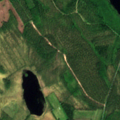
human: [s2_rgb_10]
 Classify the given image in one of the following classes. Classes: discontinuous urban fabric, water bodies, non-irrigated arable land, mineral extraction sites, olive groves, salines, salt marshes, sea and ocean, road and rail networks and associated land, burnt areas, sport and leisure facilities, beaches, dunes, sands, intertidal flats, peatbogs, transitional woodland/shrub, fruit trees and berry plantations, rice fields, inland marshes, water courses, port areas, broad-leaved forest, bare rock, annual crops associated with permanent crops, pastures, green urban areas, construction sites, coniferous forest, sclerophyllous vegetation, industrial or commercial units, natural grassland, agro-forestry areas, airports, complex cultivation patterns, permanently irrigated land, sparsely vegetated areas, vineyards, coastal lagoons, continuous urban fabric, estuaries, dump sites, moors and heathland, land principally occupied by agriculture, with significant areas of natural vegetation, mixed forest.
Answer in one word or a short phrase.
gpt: coniferous forest, mixed forest, transitional woodland/shrub, water bodies